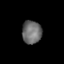
Tissue: lung
Cell type: Epithelial cells
Senescence score: 0.131
Nuclear area (px): 440
Mean DAPI intensity: 108.525